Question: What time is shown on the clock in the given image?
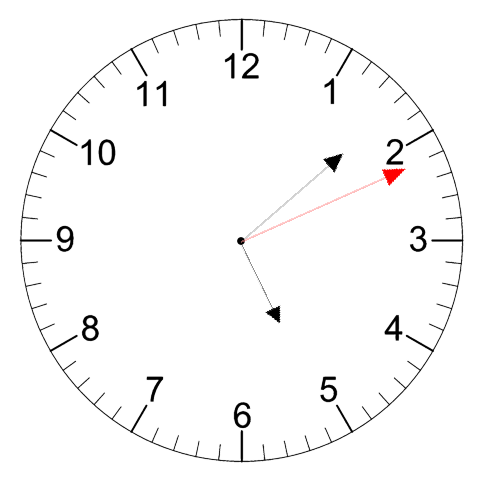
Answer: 05:08:11